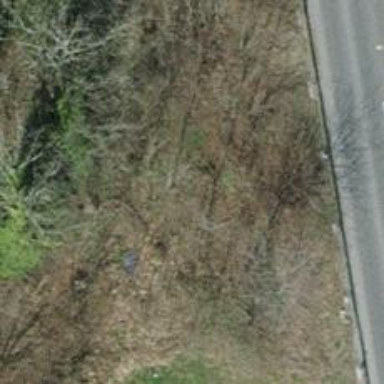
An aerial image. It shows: Broadleaved tree with lush foliage.